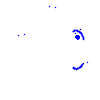
Particle: pion